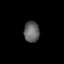
Tissue: prostate
Cell type: Myeloid cells
Senescence score: 0.6938
Nuclear area (px): 318
Mean DAPI intensity: 99.145